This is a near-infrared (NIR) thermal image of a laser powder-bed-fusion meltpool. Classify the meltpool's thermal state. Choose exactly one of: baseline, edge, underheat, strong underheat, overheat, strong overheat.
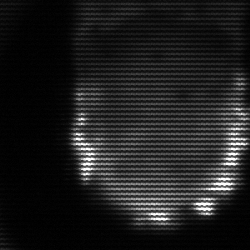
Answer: baseline